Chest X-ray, PA view. Patient: 47 years old, sex M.
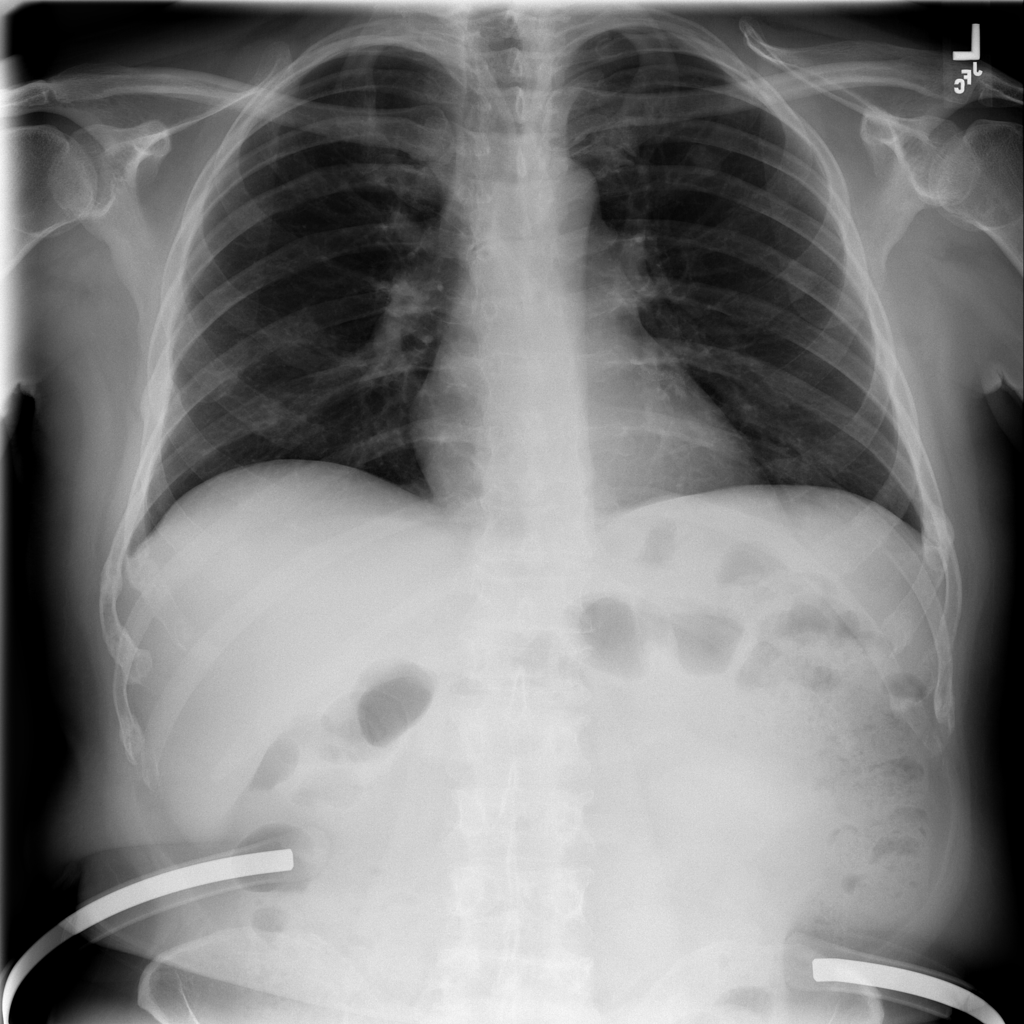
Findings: No Finding